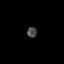
Tissue: skin
Cell type: Epithelial cells
Senescence score: 0.2736
Nuclear area (px): 96
Mean DAPI intensity: 76.781